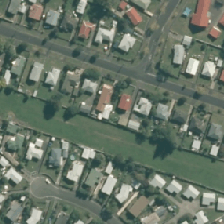
Land cover: urban_parkland